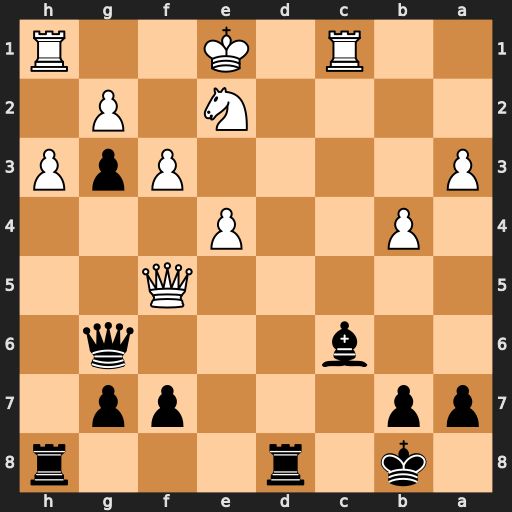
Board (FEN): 1k1r3r/pp3pp1/2b3q1/5Q2/1P2P3/P4PpP/4N1P1/2R1K2R
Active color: b
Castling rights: K
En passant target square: -
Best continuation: Qxf5 exf5 Rhe8 Rd1 Rc8 Rd4 Bb5